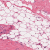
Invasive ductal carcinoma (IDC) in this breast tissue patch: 0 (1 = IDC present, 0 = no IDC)